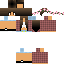
A female human skin with medium skin, wearing brown long hair dressed in a blue hoodie and black pants, featuring a closed mouth.